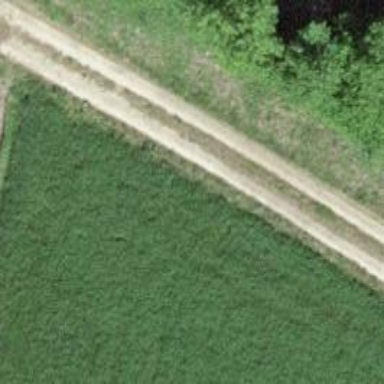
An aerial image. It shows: Track with grade 3 surface.